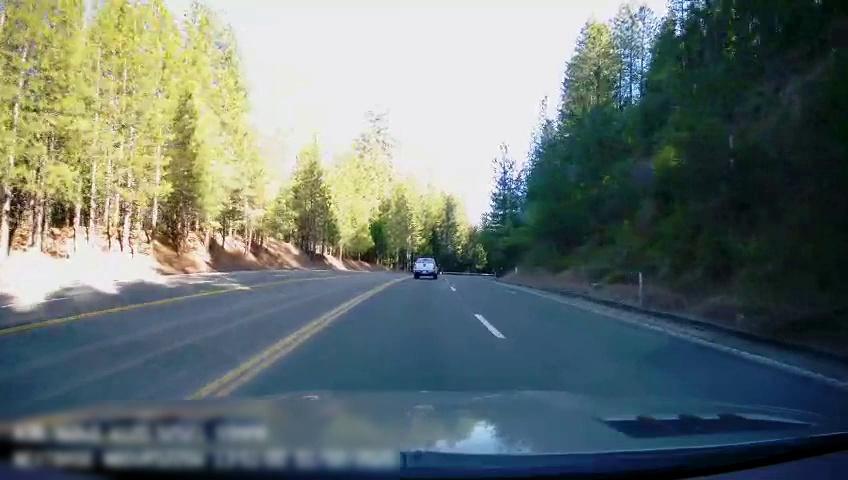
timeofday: Day
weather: Sunny
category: Drivable Space
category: Vehicles | Truck
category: Lanes | Current Lane
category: Lanes | Alternate Lane
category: Lanes | Current Lane
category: Lanes | Alternate Lane
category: Lanes | Opposite Lane
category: Lanes | Opposite Lane